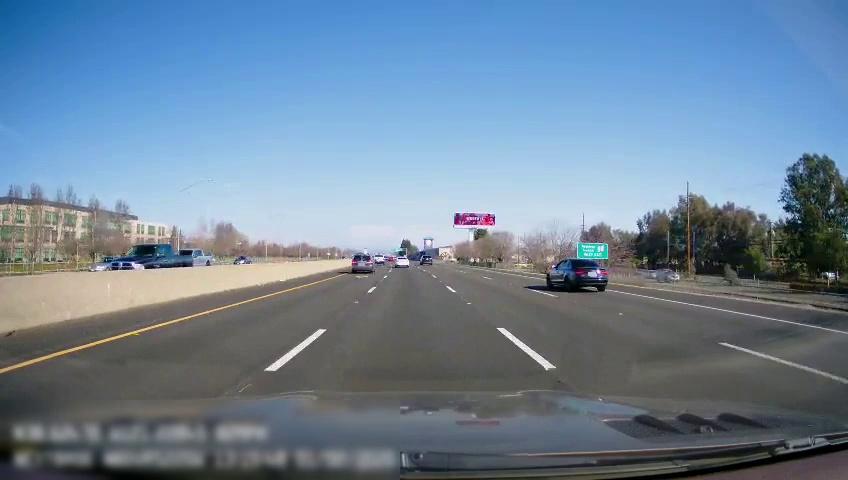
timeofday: Day
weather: Sunny
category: Drivable Space
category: Vehicles | SUV
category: Vehicles | Truck
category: Vehicles | Car
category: Vehicles | Car
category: Vehicles | Car
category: Vehicles | Car
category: Vehicles | Truck
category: Vehicles | Truck
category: Lanes | Current Lane
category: Lanes | Current Lane
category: Lanes | Current Lane
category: Lanes | Alternate Lane
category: Lanes | Alternate Lane
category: Lanes | Alternate Lane
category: Traffic | Signs